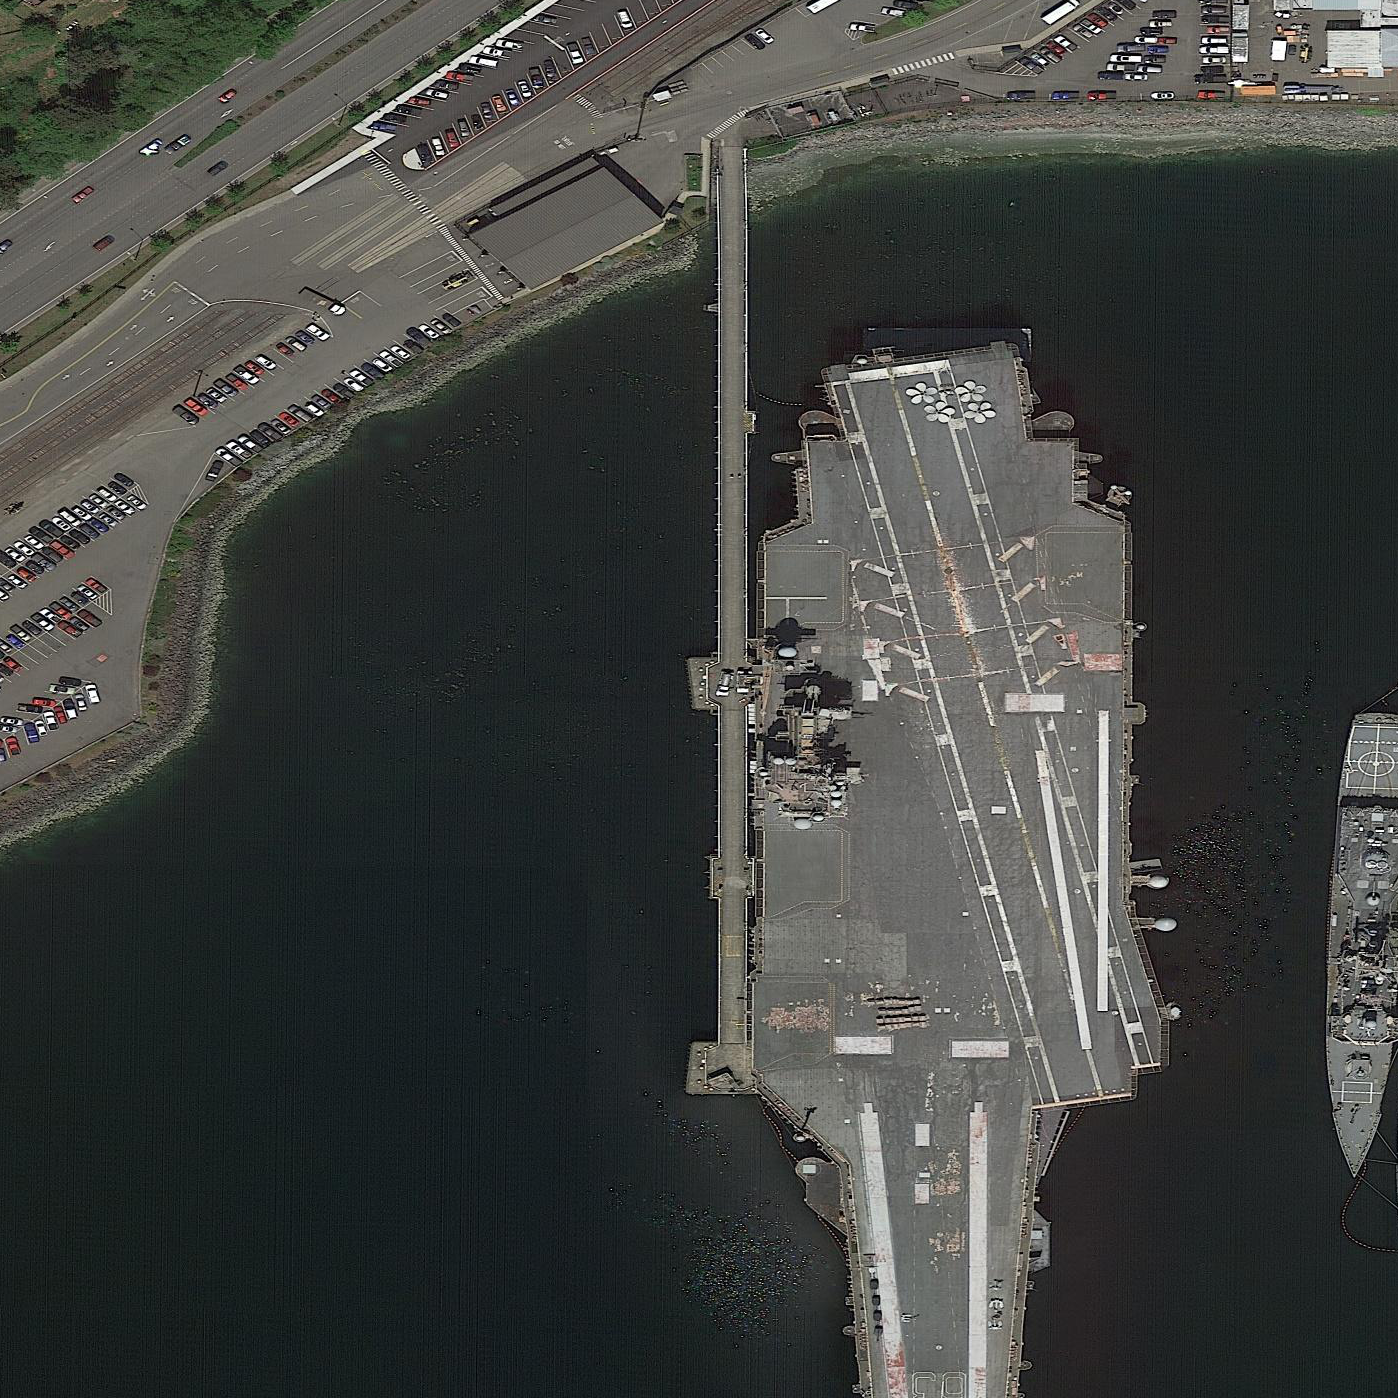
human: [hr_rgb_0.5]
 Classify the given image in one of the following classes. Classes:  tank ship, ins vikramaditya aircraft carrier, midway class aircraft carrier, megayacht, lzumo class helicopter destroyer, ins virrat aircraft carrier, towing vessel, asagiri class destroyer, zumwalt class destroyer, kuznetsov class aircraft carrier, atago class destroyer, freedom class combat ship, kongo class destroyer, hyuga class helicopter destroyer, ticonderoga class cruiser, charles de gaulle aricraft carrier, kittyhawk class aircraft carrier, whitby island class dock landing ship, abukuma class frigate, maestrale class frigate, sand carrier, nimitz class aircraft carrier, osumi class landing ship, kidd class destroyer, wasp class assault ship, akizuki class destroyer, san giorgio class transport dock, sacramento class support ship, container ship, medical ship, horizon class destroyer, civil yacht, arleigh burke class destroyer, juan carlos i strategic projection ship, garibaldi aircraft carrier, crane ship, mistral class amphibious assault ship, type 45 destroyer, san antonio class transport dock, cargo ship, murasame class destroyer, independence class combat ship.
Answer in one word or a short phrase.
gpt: KittyHawk class aircraft carrier